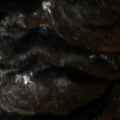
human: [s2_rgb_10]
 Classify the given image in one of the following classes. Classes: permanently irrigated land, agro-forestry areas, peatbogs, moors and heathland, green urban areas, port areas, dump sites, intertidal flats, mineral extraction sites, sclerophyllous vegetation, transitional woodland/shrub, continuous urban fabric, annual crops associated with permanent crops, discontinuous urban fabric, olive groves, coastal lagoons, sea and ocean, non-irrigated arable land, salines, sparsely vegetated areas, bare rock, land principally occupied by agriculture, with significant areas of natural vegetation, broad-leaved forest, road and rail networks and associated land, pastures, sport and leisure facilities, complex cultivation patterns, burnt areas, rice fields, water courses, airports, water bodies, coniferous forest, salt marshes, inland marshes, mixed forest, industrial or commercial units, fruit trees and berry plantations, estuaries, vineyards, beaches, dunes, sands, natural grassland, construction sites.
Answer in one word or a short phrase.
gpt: complex cultivation patterns, land principally occupied by agriculture, with significant areas of natural vegetation, broad-leaved forest